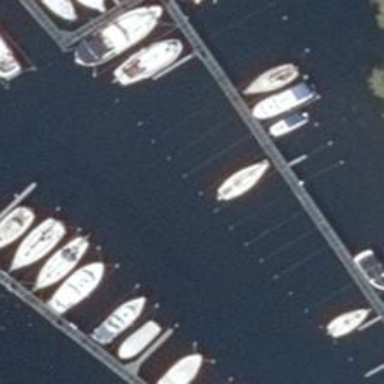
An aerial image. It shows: Marina area for leisure land.